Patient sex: M
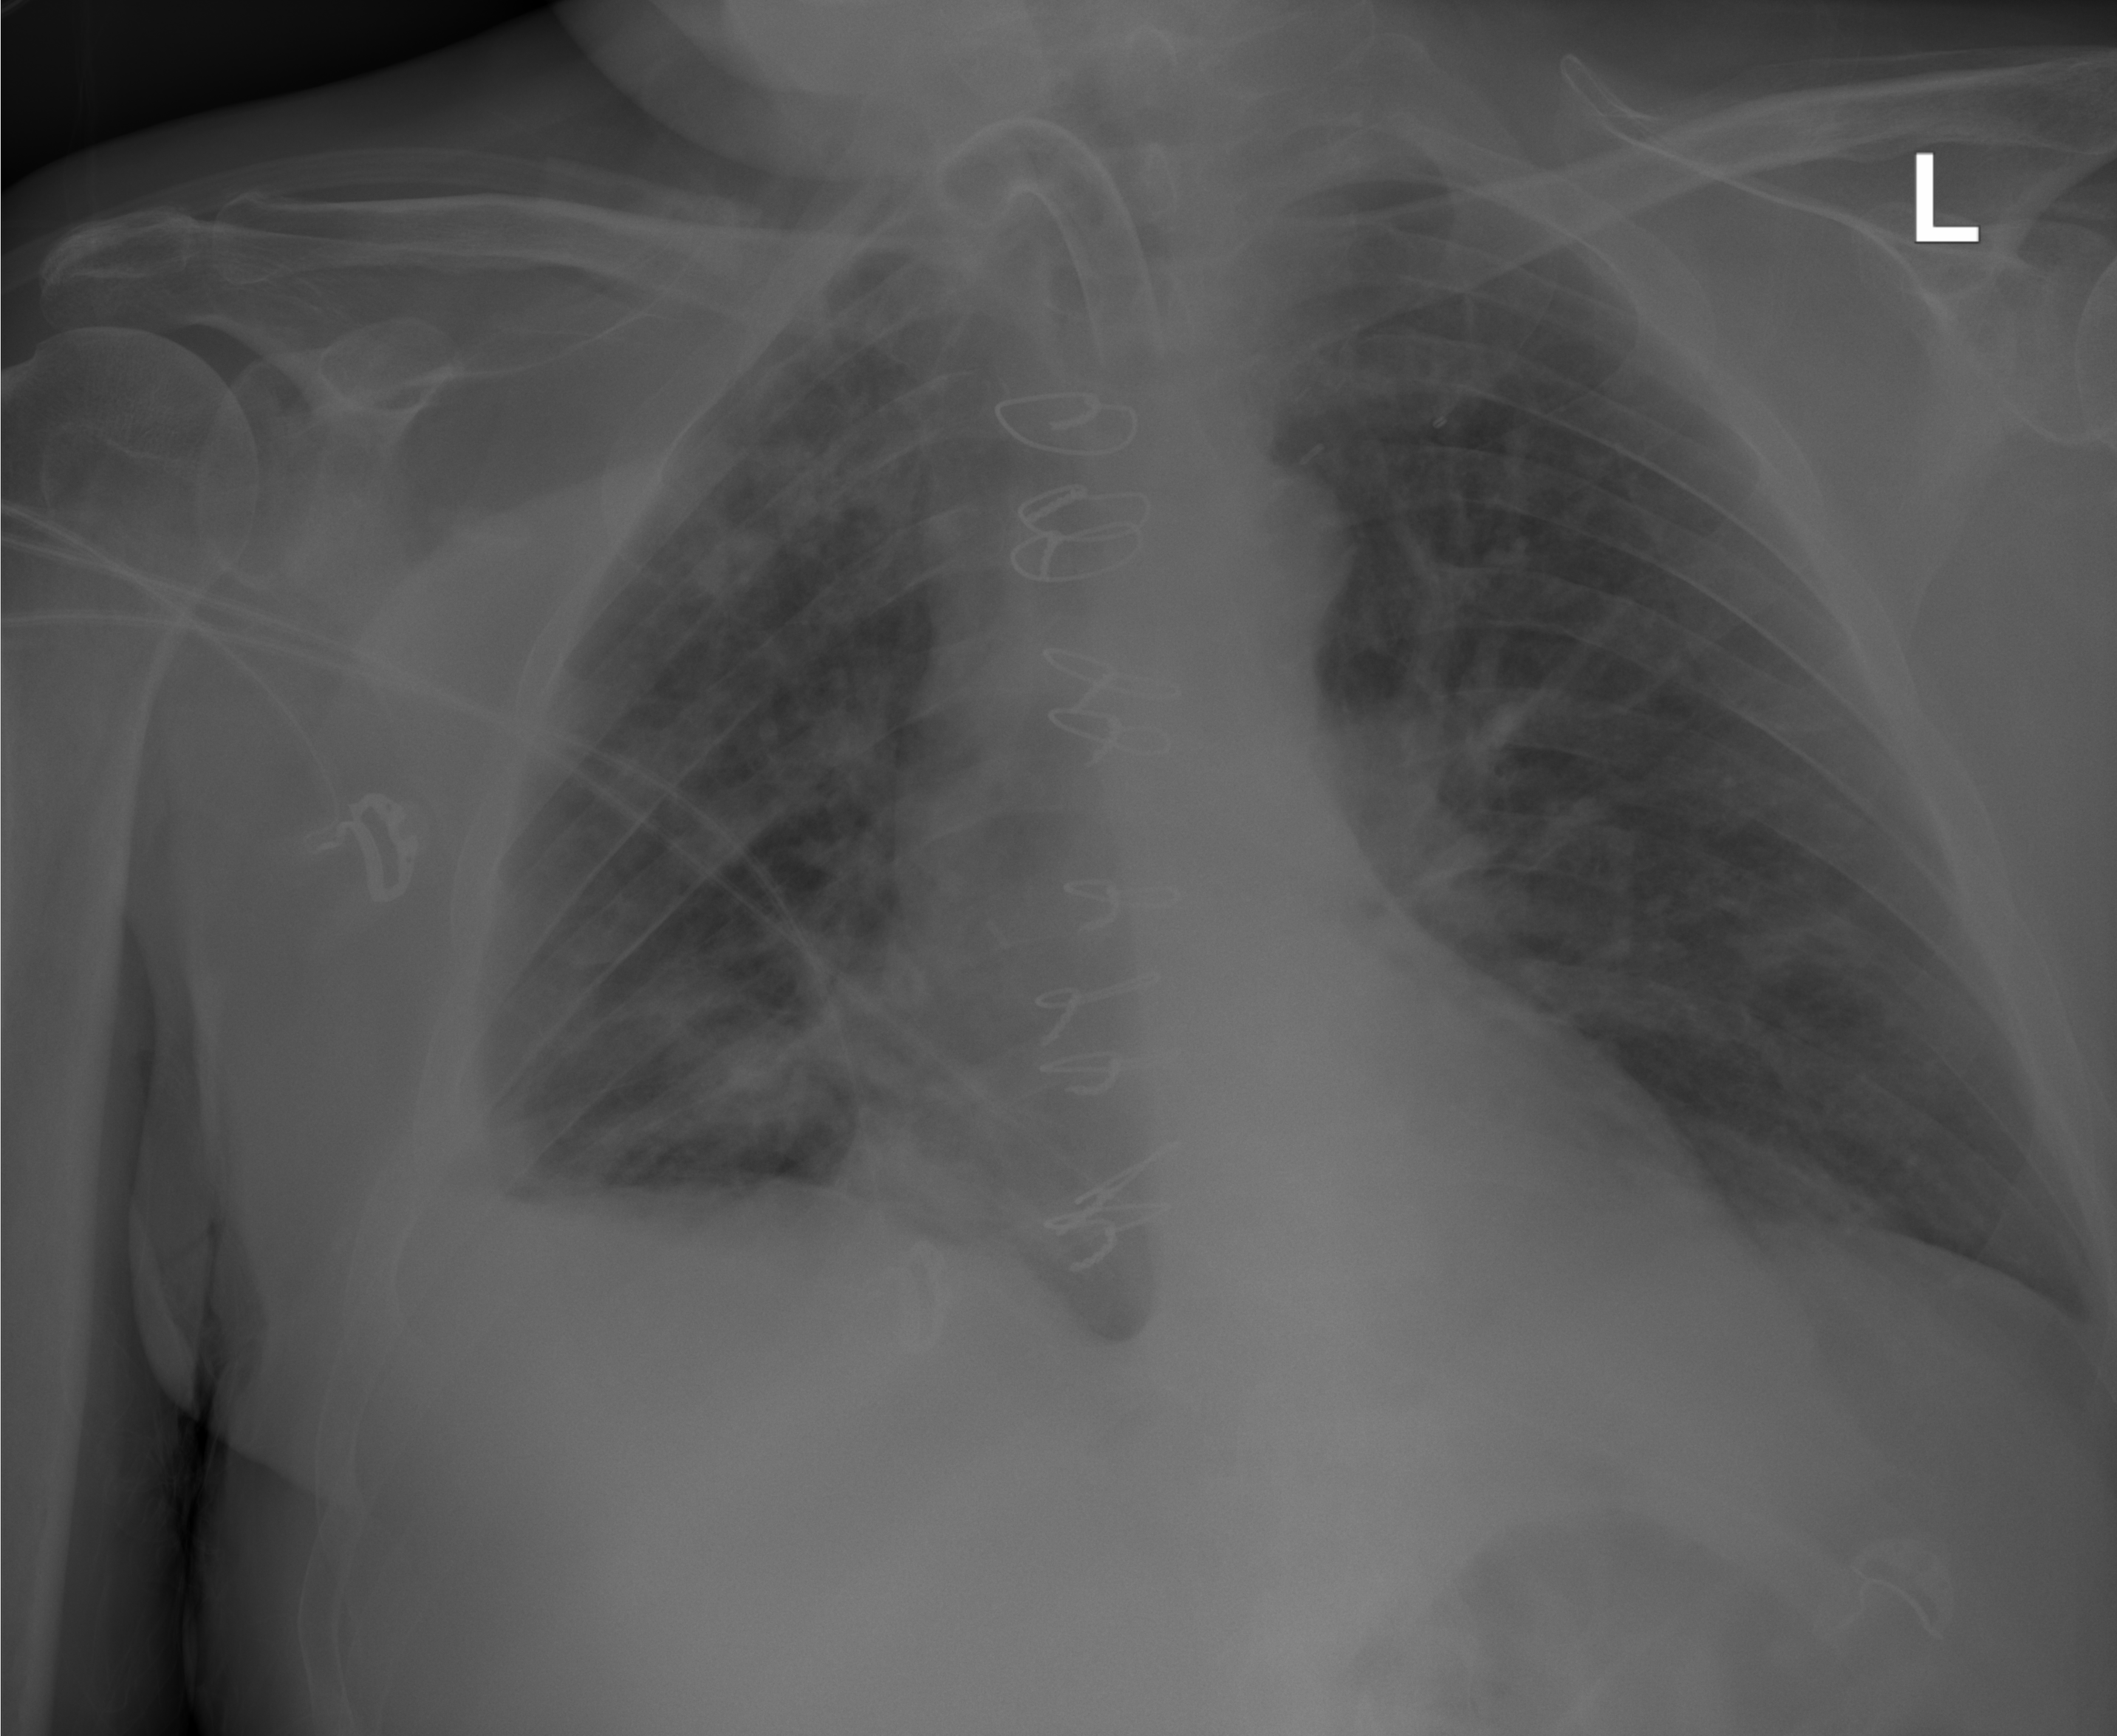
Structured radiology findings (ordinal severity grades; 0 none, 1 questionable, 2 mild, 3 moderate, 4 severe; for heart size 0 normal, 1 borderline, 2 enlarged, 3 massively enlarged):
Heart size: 1
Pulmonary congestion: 2
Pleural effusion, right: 2
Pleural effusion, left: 2
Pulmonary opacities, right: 2
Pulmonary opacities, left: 0
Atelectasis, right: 2
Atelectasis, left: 0